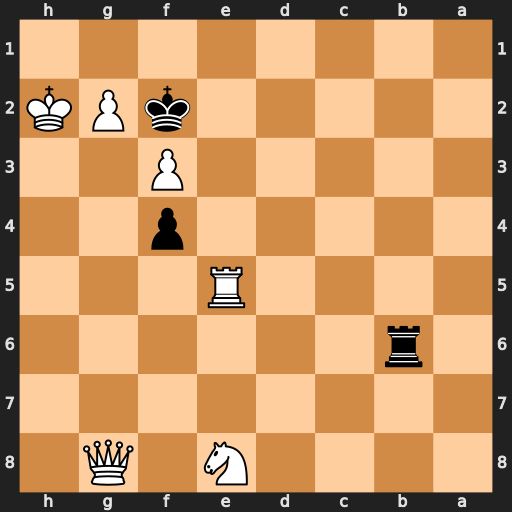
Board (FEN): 4N1Q1/8/1r6/4R3/5p2/5P2/5kPK/8
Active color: b
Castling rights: -
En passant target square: -
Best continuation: Rh6+ Rh5 Rxh5#